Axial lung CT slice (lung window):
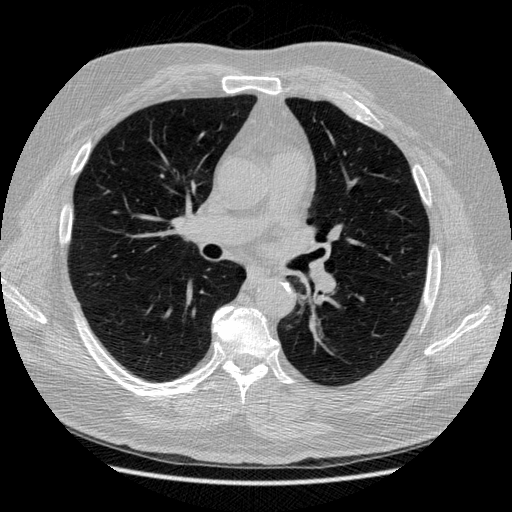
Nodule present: no